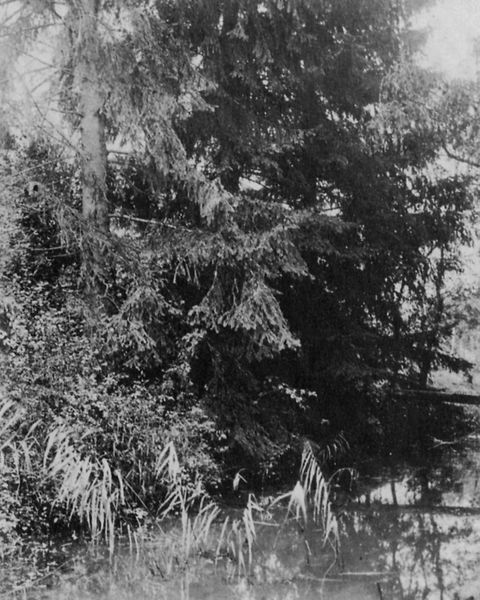
Titel: Naturausschnitt
Künstler: Friedrich Bassermann
Standort: Leverkusen
Institution: Foto-Historama
Schlagwörter: baum, blätter, himmel, schatten, wasser, weiß, bäume, fluss, landschaft, see, teich, ufer, äste, grau, licht, schwarz, gras, mensch, ast, bach, gräser, natur, schilf, spiegelung, stamm, zweige, brücke, busch, büsche, gewässer, sonne, person, pflanze, kontrast, wald, weiher, pfütze, papier, studie, halm, böschung, tannen, detail, lichteinfall, glatt, foto, fotografie, photographie, wasseroberfläche, wälder, schwarz weiss, fichte, laubbaum, nadelbaum, sumpf, tanne, photo, unterholz, kiefer, geäst, nadelbäume, fichten, bambus, nadeln, grashalm, baumwipfel, wipfel, erinnerung, zeige, botanik, forst, mischwald, wasserfläche, tann, europäisch, schwar weiss, grashal, haff, nach dem regen, natzr, schilfhalm, nutur